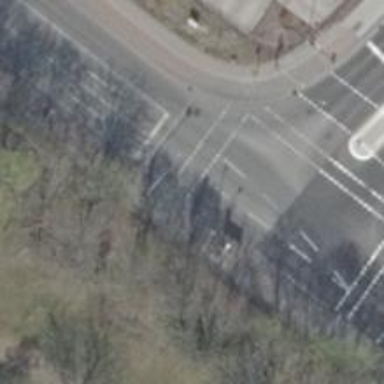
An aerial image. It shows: Secondary road with asphalt surface. It has separate sidewalks on both sides.